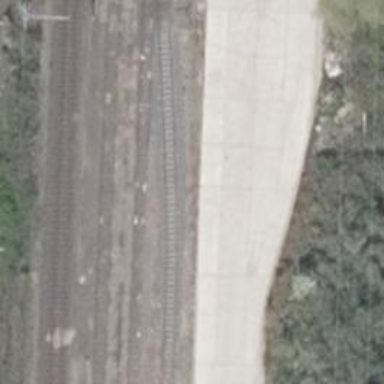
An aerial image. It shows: Railway yard in service.